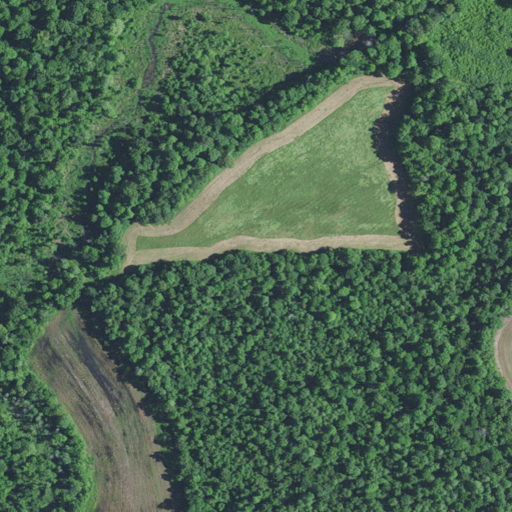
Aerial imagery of ridge(s) in Kentucky named Sugar Ridge containing woody wetlands, deciduous forest, herbaceous wetlands, mixed forest, pasture, and cultivated crops